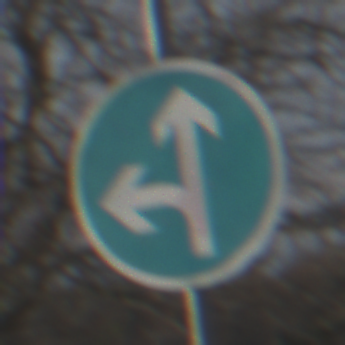
Verkehrszeichen: VorgeschriebeneFahrtrichtungGeradeausOderLinks
Umgebung: Outdoor, Nature
Tageszeit: MorningAfternoon
Wetter: PartlyCloudy
Licht: Natural
Jahreszeit: NotSpecified
Kontrast: HighContrast